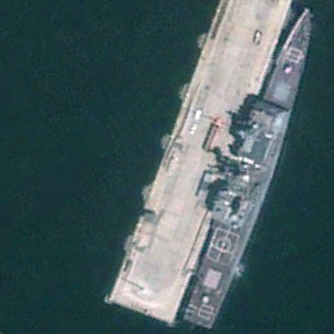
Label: cruiser